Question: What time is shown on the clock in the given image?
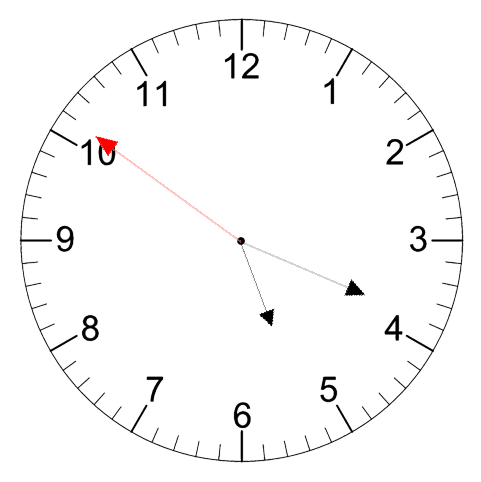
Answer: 05:18:51